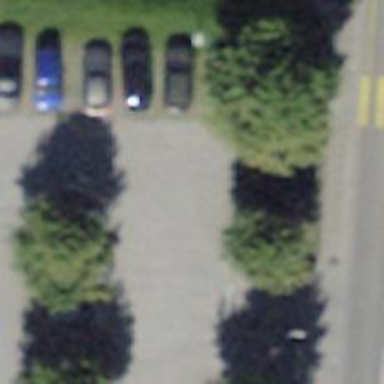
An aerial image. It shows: Parking aisle designated as service road.